Question: I need to create a html box which is not just a simple box, but it has a little tip at the bottom. I created this with HTML and CSS as you can see in the code below. First watch that.
'''
.item{
width: 200px;
height: 130px;
background: gray;
background-repeat: no-repeat;
background-position: center;
background-size: cover;
position: absolute;
float:left;
}
.title{
position: absolute;
bottom: 0px;
background-color: white;
height: 30px;
line-height: 30px;
width: 160px;
}
.tip{
position: absolute;
bottom: 0px;
right: 0px;
height: 30px;
width: 40px;
border-left: 25px solid transparent;
border-bottom: 30px solid white;
}
*{
box-sizing: border-box;
}
'''
'''
<div class="item" style="background-image: url('http://img.dummy-image-generator.com/buildings/dummy-400x400-Window-plain.jpg')">
<div class="title">Lorum Ipsum</div>
<div class="tip"></div>
</div>
<div class="item" style="left:230px;">
<div class="title">Lorum Ipsum 2</div>
<div class="tip"></div>
</div>
'''
As you can see the image in the background is also in the tip at the bottom. At the right, you seen the same but without an image and a 'gray' background. But this background actually needs to be 'white' with an 'gray border' in the contour of the 'gray' background. So also the version with the image needs this border. Below an image of what I mean.

Is it possible to create this with only HTML and CSS with support for older browsers (at least IE9). Thanks in advance!
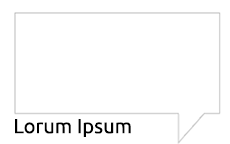
Answer: here is one solution that works in old browsers; I made the border red for visibility.
'''
.item{
width: 200px;
height: 130px;
background: gray;
background-repeat: no-repeat;
background-position: center;
background-size: cover;
position: absolute;
float:left;
border:1px solid red;
}
.title{
position: absolute;
bottom: -1px;
left: -1px;
background-color: white;
height: 30px;
line-height: 30px;
width: 160px;
border:1px solid red;
border-width: 1px 1px 0 0;
}
.tip{
position: absolute;
bottom: -1px;
right: -1px;
height: 30px;
width: 40px;
border-left: 25px solid transparent;
border-bottom: 30px solid white;
}
.tip-border{
border-bottom-color:red;
bottom:0;
}
*{
box-sizing: border-box;
}
<div class="item" style="background-image: url('http://img.dummy-image-generator.com/buildings/dummy-400x400-Window-plain.jpg')">
<div class="title">Lorum Ipsum</div>
<div class="tip tip-border"></div>
<div class="tip"></div>
</div>
<div class="item" style="left:230px;">
<div class="title">Lorum Ipsum 2</div>
<div class="tip tip-border"></div>
<div class="tip"></div>
</div>
'''
<URL>